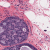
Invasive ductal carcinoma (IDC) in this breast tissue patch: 0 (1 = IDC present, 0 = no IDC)